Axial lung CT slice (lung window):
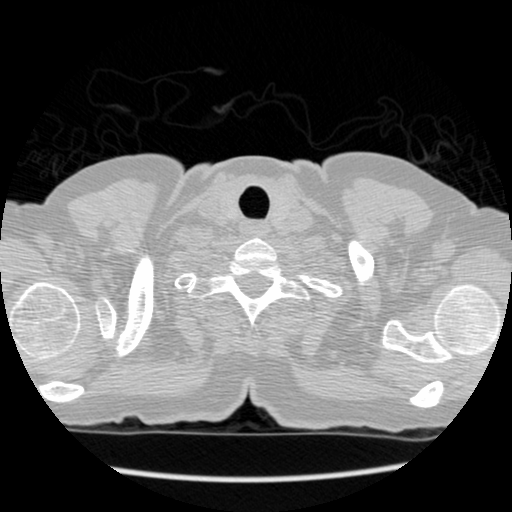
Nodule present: no